Question: I'm supposed to use recursion to output the total number of unique north-east paths ne(x, y) to get from point A to point B, where B is x rows north and y columns east of A. In addition, I am required to print the possible unique NE paths.
I know how to use recursion to get the total number of unique paths. However, I am stuck with using recursion to print all the NE paths correctly.
This is the given output of some test cases:
<URL>

Anyway, here's a screenshot of my faulty recursive code.
Please do give me advice where I went wrong. I have been burning a lot of time on this, but still I can't reach a solution.
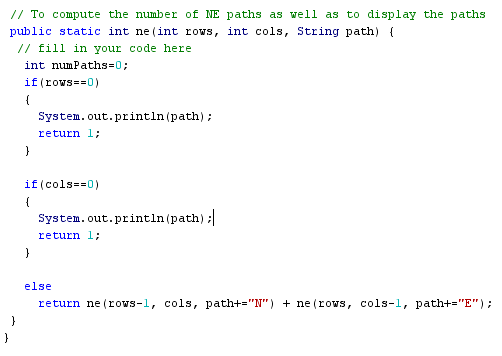
Answer: 1. I think you should print if( rows == 0 && cols == 0 ), because it's the case when you've reached point B.
2. Why are you using path+="N" in the first ne call in return? this will add "N" to original path and then you'll get path+"N"+"E" in the second call.
Try following:
'''
public static int ne( int rows, int cols, String path )
{
if( rows == 0 && cols == 0 )
{
System.out.println(path);
return 1;
}
int npats = 0, wpaths = 0;
if( rows != 0 )
npaths = ne( rows-1, cols, path+"N" );
if( cols != 0 )
wpaths = ne( rows, cols-1, path+"E" );
return npaths + wpaths;
}
'''